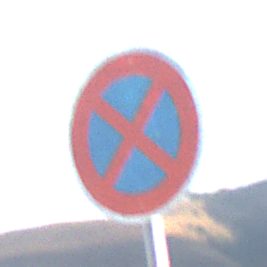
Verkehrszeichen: AbsolutesHalteverbot
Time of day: SunriseSunset
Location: Outdoor (Nature)
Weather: Clear
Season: NotSpecified
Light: Natural